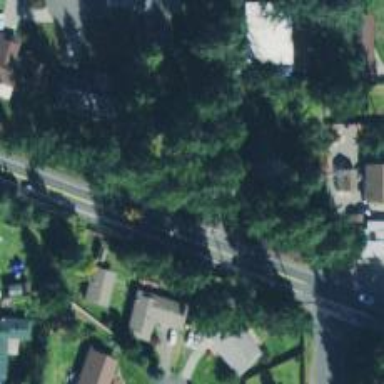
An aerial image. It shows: Secondary road with asphalt surface.